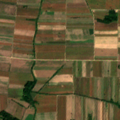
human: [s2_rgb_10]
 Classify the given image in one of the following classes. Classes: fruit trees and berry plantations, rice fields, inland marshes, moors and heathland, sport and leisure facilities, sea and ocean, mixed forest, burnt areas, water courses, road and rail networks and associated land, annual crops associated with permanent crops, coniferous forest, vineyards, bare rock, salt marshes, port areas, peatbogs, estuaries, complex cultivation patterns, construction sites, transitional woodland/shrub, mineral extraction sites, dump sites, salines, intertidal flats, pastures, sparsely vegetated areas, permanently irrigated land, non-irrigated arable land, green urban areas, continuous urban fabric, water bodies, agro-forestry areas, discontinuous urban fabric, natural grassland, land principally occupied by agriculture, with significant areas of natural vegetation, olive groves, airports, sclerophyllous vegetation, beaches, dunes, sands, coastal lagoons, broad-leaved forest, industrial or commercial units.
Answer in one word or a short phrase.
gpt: non-irrigated arable land, land principally occupied by agriculture, with significant areas of natural vegetation